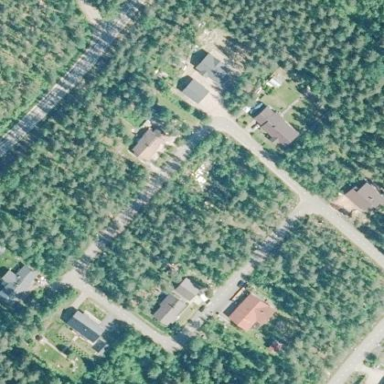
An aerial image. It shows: Residential area.